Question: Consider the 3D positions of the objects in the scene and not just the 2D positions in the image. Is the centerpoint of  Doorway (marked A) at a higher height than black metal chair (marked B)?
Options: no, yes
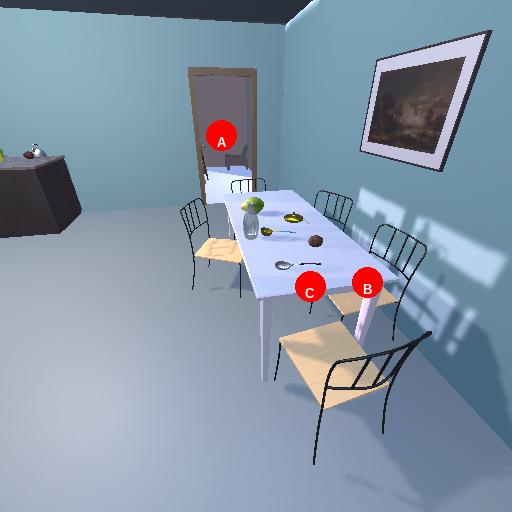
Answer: no